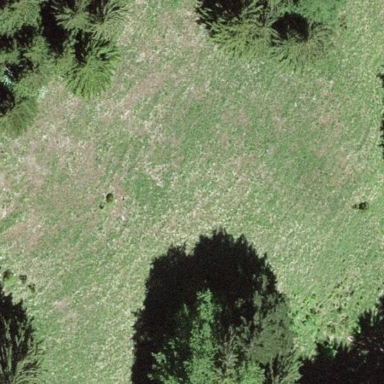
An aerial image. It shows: Beautiful meadow.